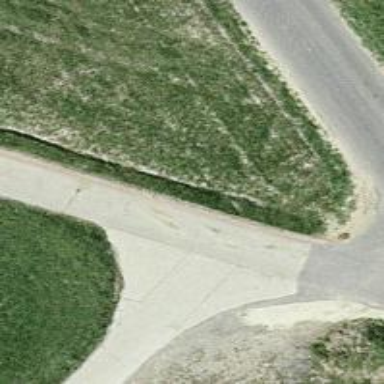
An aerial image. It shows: Well-maintained track road of grade 1.